Question: i am developing a website for a company, they need to extract the mail content like (mob_no,place etc) from the mail inbox and are displayed in the site(grid view). i tried to connect to the code is as follows
the code i used is:
'''
Imports OpenPop.Pop3
Imports OpenPop.Mime
Protected Sub Read_Emails(ByVal sender As Object, ByVal e As System.EventArgs) Handles Me.Load
Dim pop3Client As Pop3Client
If (Session("Pop3Client") Is Nothing) Then
pop3Client = New Pop3Client
pop3Client.Connect("pop.gmail.com", 110, False)
pop3Client.Authenticate("mymail@gmail.com", "trustme")
Session("Pop3Client") = pop3Client
Else
pop3Client = CType(Session("Pop3Client"), Pop3Client)
MsgBox(pop3Client)
End If
Dim count As Integer = pop3Client.GetMessageCount
Dim dtMessages As DataTable = New DataTable
dtMessages.Columns.Add("MessageNumber")
dtMessages.Columns.Add("From")
dtMessages.Columns.Add("Subject")
dtMessages.Columns.Add("DateSent")
Dim counter As Integer = 0
Dim i As Integer = count
Do While (i >= 1)
Dim message As Message = pop3Client.GetMessage(i)
dtMessages.Rows.Add()
dtMessages.Rows((dtMessages.Rows.Count - 1))("MessageNumber") = i
dtMessages.Rows((dtMessages.Rows.Count - 1))("From") = message.Headers.From.Address
dtMessages.Rows((dtMessages.Rows.Count - 1))("Subject") = message.Headers.Subject
dtMessages.Rows((dtMessages.Rows.Count - 1))("DateSent") = message.Headers.DateSent
counter = counter + 1
i = i - 1
If counter = 5 Then
Exit Do
End If
Loop
gvEmails.DataSource = dtMessages
gvEmails.DataBind()
End Sub
'''
but the problem is that: it will result in error that

by referencing <URL> i got connected with the gmail inbox, extracted some content with the above code. now i want to , is their any possibility for this? positive response are appreciated.
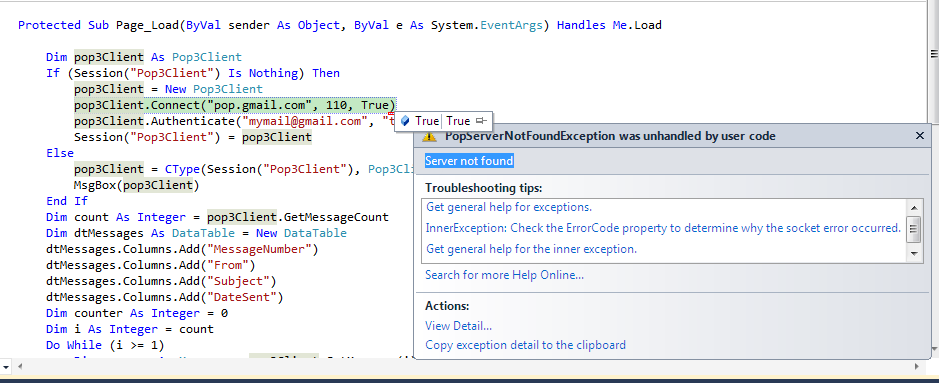
Answer: Just change bellow portion of your code:
'''
pop3Client.Connect("pop.gmail.com", 110, False)
pop3Client.Authenticate("mymail@gmail.com", "trustme")
'''
Into :
'''
pop3Client.Connect("pop.gmail.com", 995, True)
pop3Client.Authenticate("mymail@gmail.com", "trustme", AuthenticationMethod.UsernameAndPassword)
'''